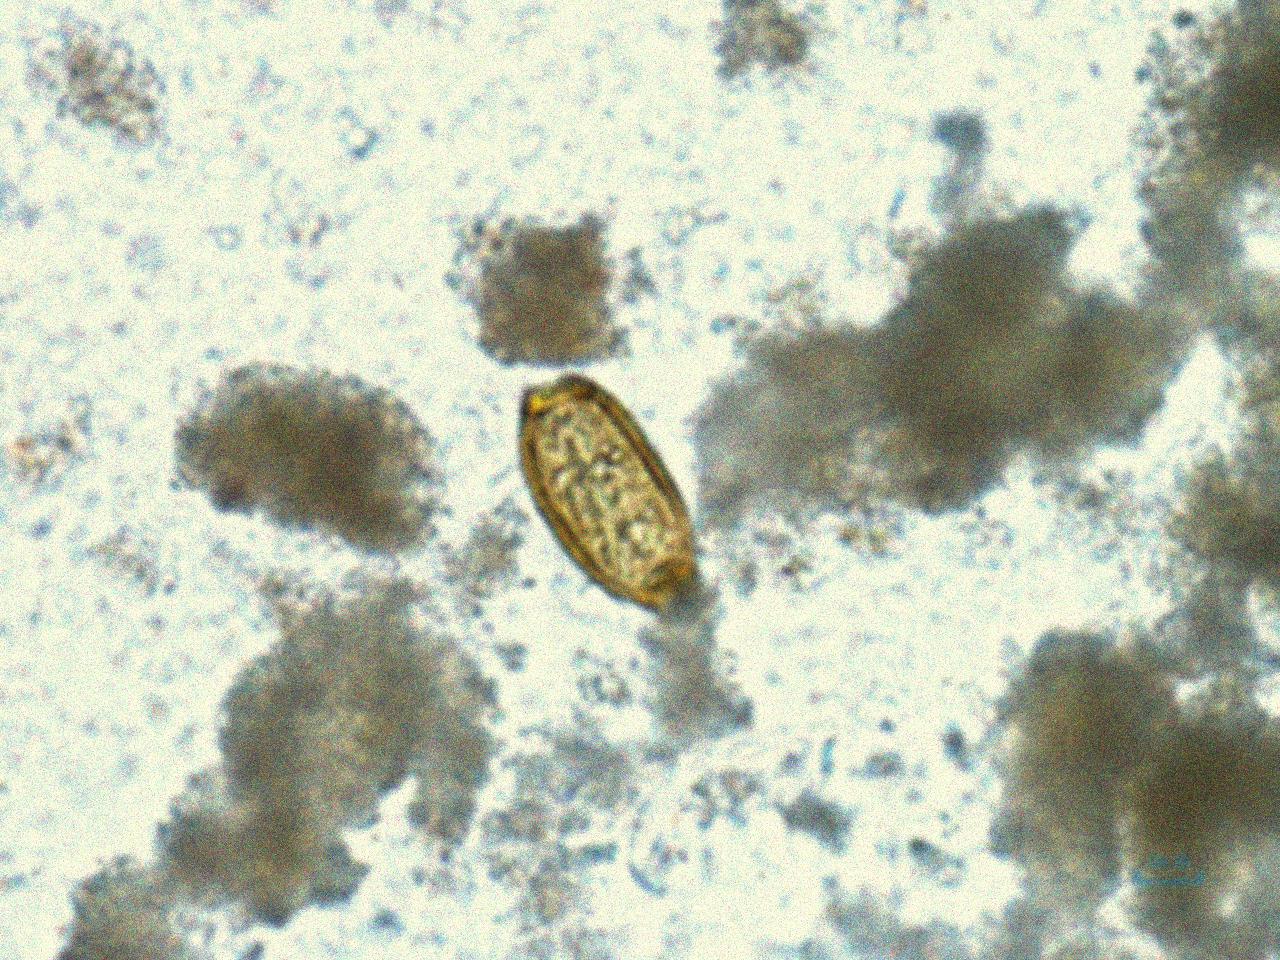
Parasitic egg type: Trichuris trichiura